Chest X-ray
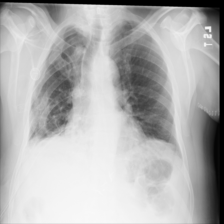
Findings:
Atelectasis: positive
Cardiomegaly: negative
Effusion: positive
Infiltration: negative
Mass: negative
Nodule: negative
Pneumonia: negative
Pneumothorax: negative
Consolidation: negative
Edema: negative
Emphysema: negative
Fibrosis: negative
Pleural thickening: negative
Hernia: negative